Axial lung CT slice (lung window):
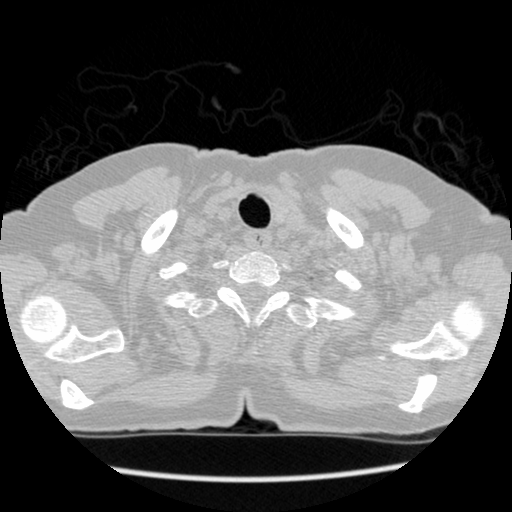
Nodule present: no